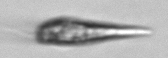
Label: Euglena